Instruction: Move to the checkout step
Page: cart
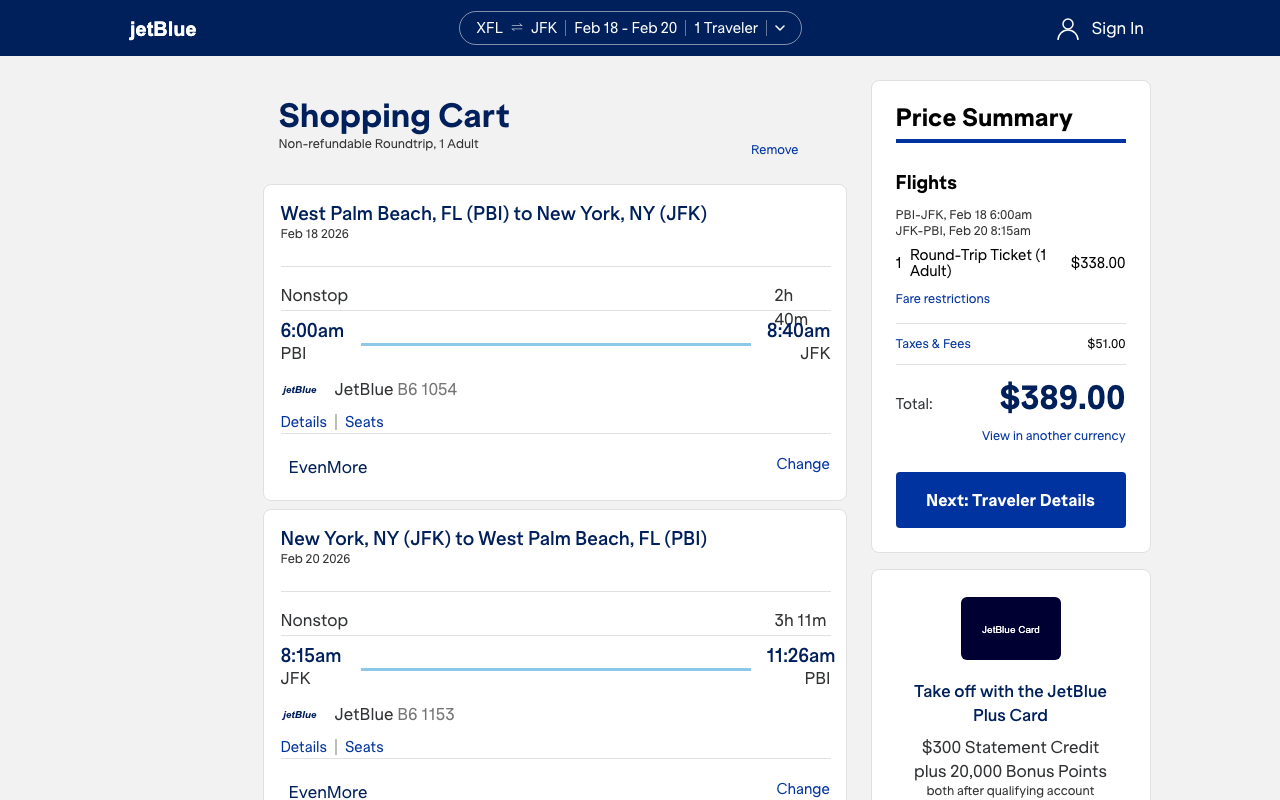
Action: click